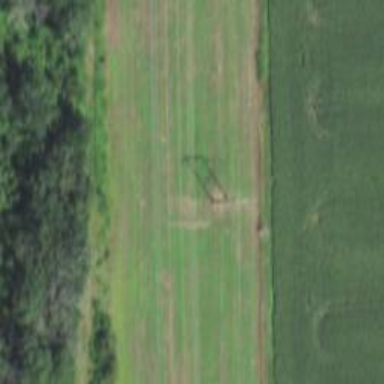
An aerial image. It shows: H-frame power tower with distinctive design.